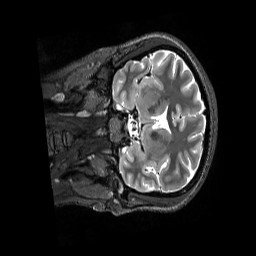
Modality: T2w
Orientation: coronal
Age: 28
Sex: female
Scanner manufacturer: siemens
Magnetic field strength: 3 T
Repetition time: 3.2 s
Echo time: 0.728 s